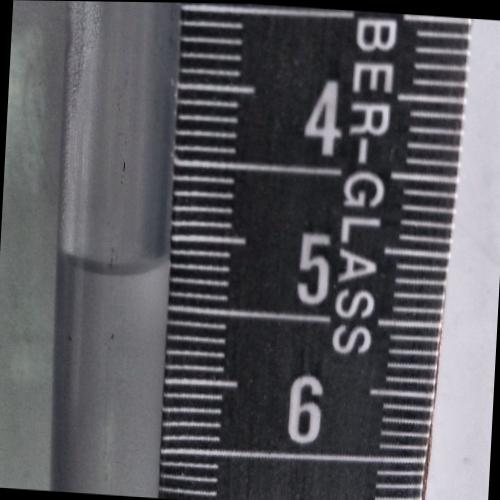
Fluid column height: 5.2 cm